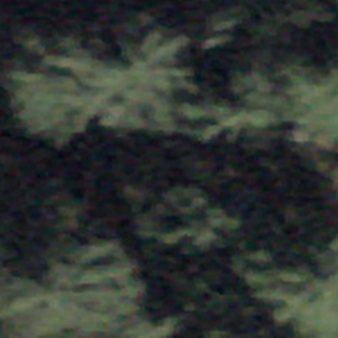
Label: other